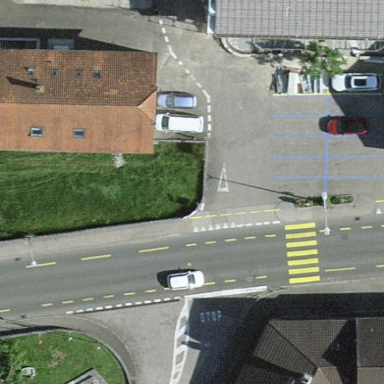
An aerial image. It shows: Parking area with surface.